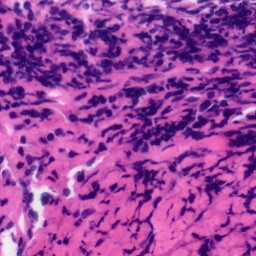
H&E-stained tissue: Tonsil